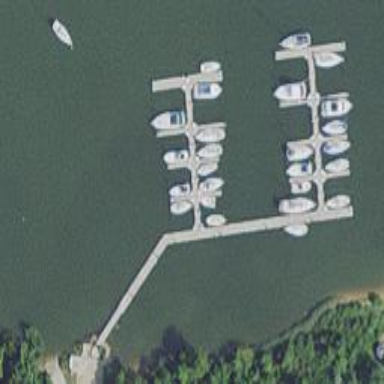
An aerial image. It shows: Pier with mooring facilities.